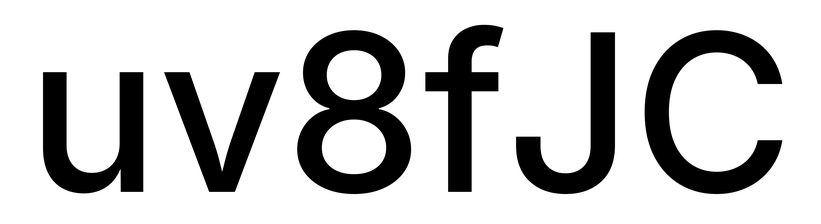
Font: Inter_Medium